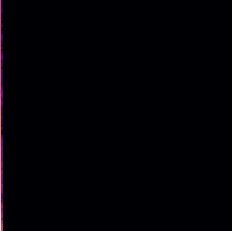
Sound class: Frog